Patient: sex F, age 72
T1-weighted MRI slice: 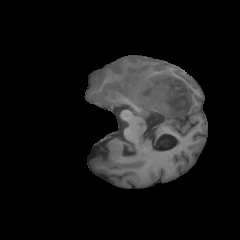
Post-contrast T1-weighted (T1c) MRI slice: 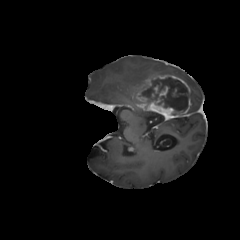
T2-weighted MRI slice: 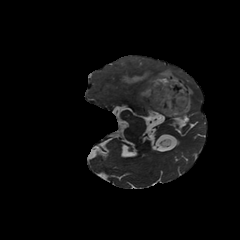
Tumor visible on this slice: yes
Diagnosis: Glioblastoma, IDH-wildtype
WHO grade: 4